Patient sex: F
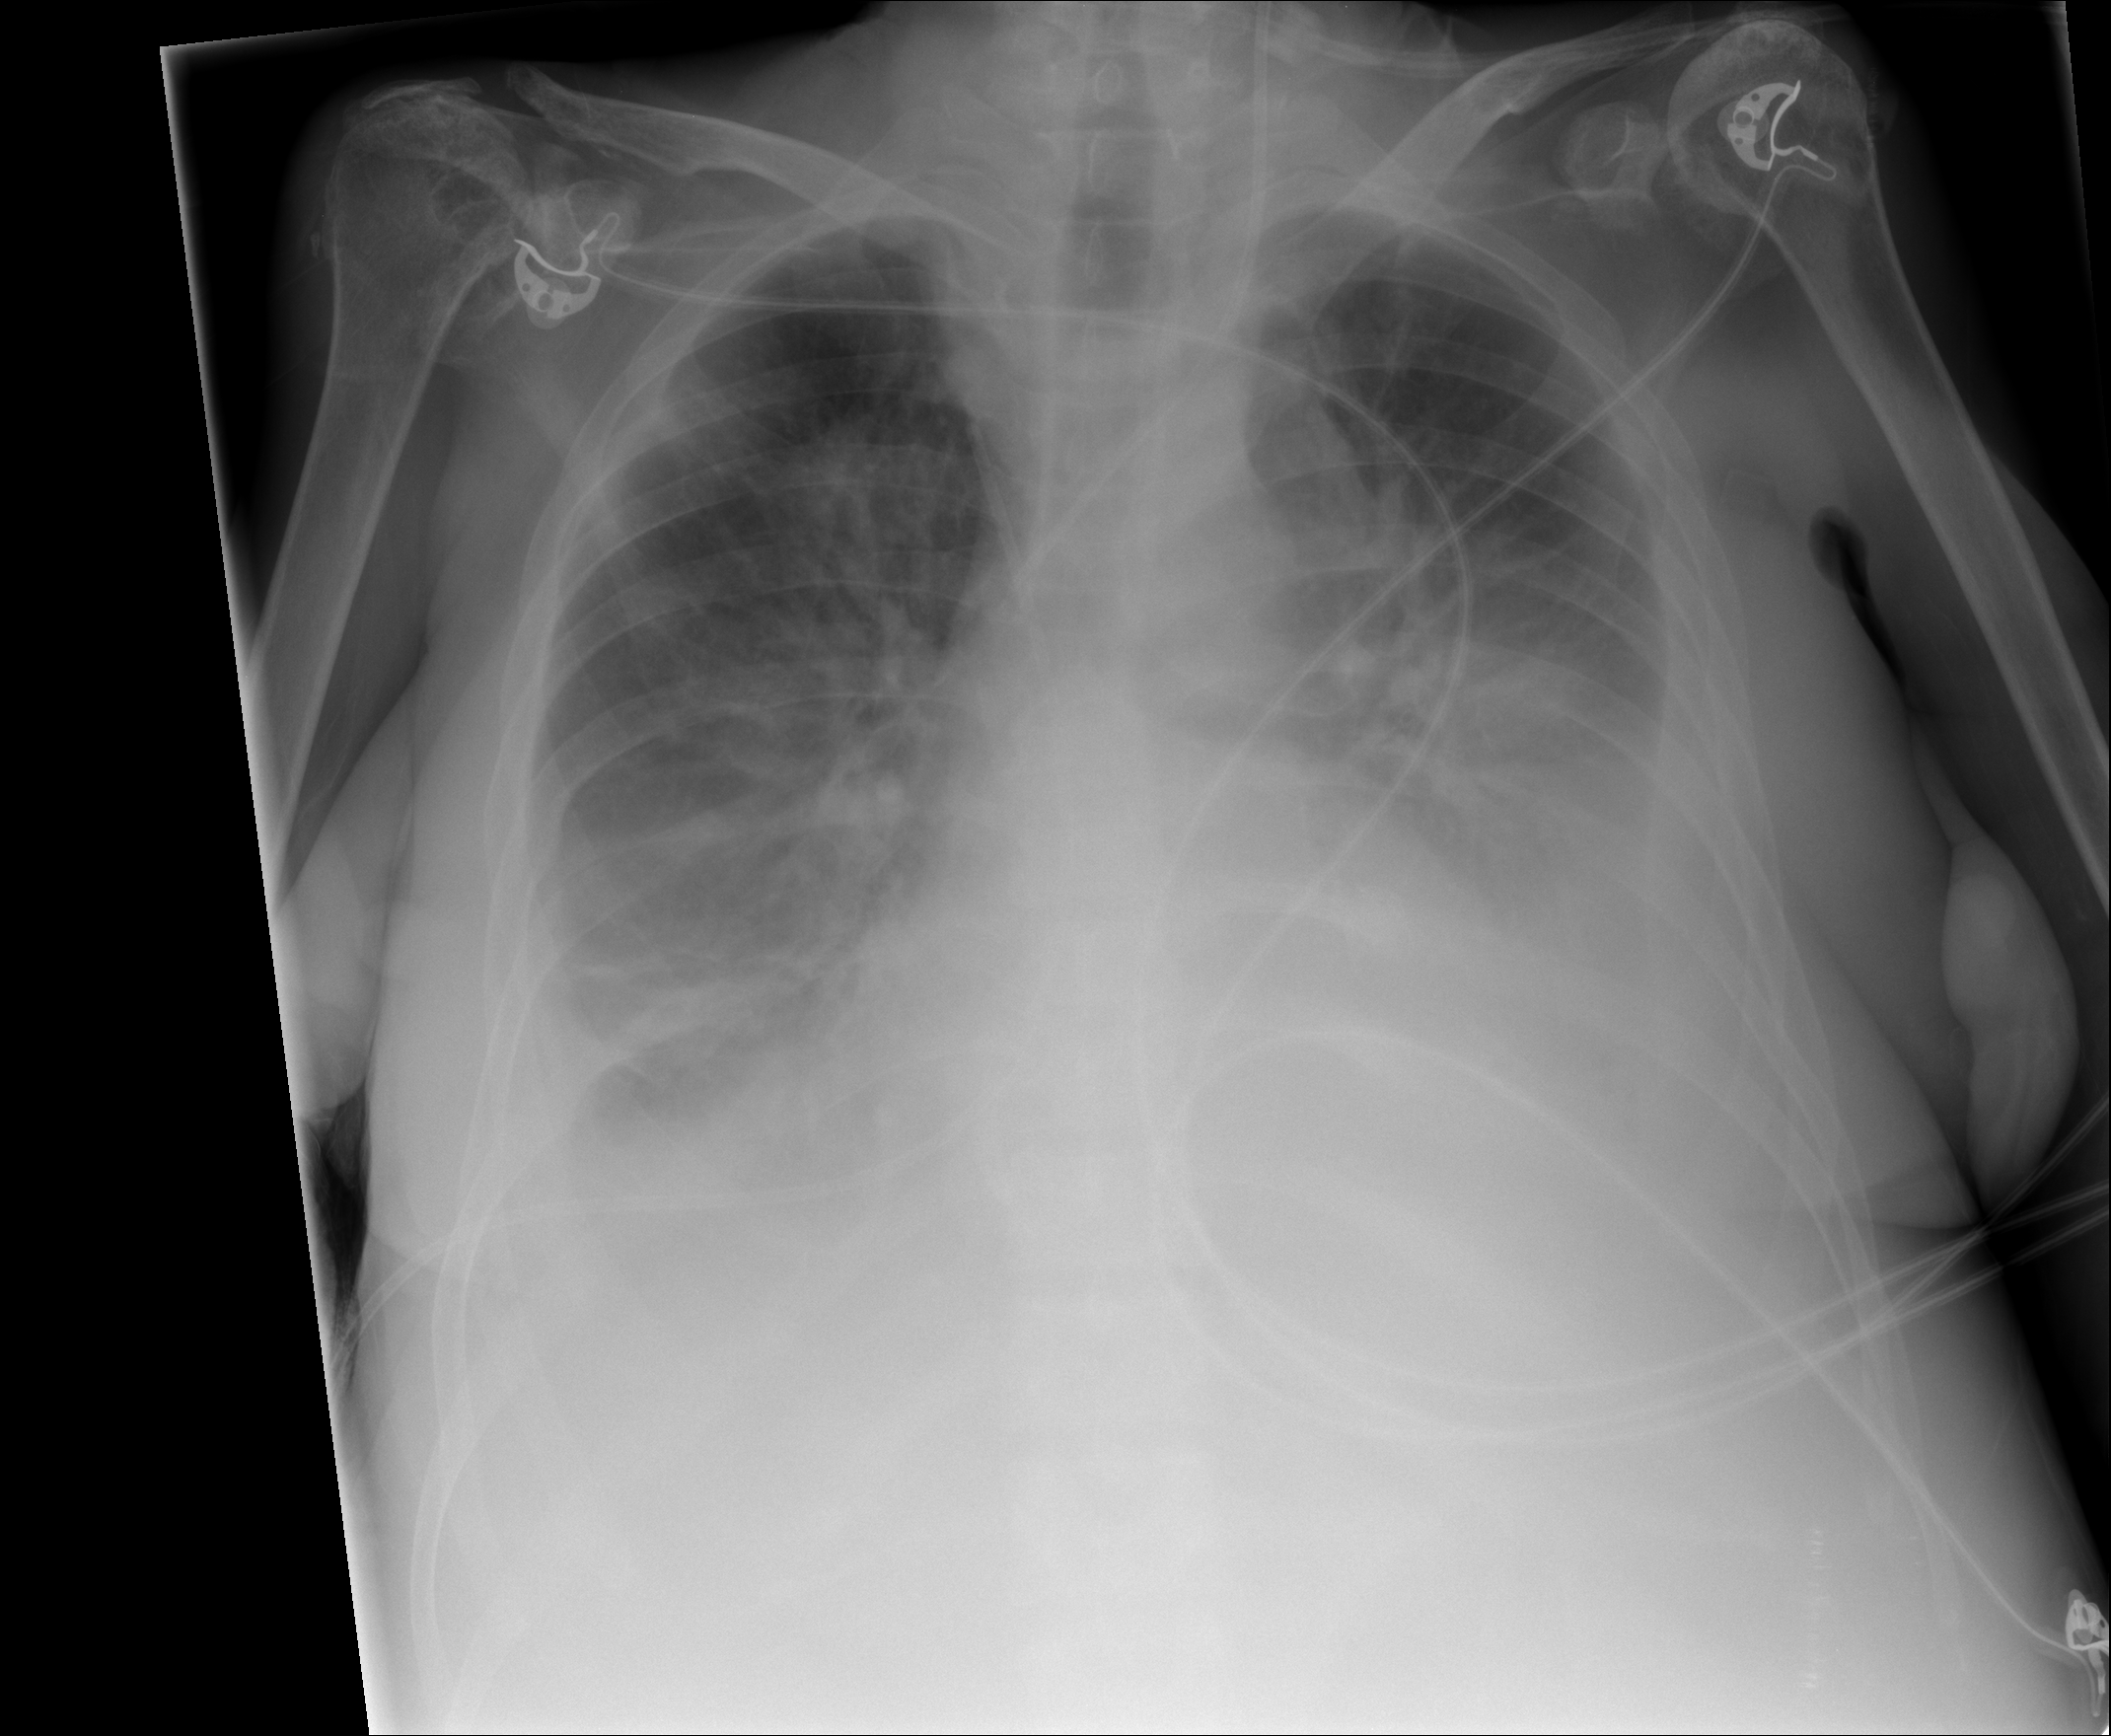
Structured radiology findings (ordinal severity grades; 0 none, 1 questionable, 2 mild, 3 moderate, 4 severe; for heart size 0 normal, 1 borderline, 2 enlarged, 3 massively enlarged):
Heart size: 2
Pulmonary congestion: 2
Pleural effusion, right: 2
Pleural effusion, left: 3
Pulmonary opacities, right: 0
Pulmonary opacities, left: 0
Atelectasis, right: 2
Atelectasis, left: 2